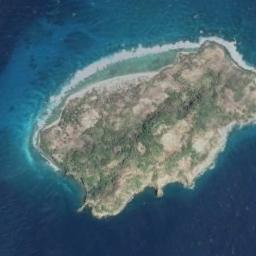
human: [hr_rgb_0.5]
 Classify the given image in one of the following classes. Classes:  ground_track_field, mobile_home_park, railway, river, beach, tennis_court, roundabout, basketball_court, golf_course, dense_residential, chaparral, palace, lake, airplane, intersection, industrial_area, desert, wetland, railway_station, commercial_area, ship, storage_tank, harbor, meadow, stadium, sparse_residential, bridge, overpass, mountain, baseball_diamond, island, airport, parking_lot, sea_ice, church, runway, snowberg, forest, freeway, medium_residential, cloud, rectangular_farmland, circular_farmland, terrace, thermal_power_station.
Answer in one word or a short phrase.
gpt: island